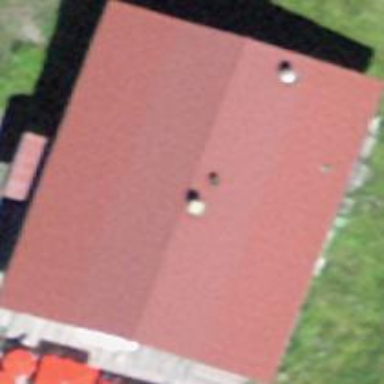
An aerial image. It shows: Restaurant building.